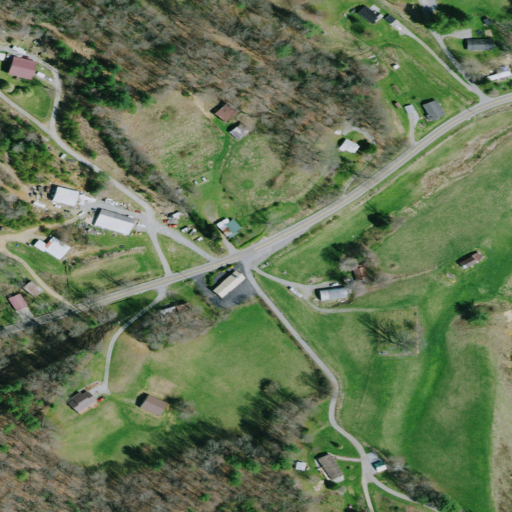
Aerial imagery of gap in Tennessee named McKinney Gap containing pasture, open development, deciduous forest, low intensity development, mixed forest, medium intensity development, and grassland